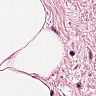
Metastatic tissue present: no